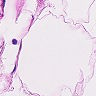
Metastatic tissue present: no